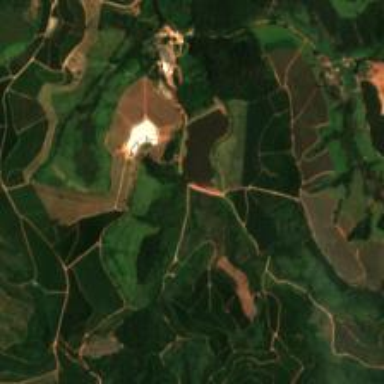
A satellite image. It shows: Farmland used to grow coffee crops.